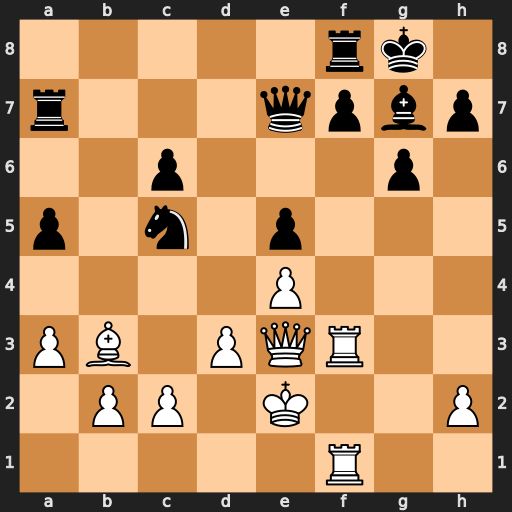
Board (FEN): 5rk1/r3qpbp/2p3p1/p1n1p3/4P3/PB1PQR2/1PP1K2P/5R2
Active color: w
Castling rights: -
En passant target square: -
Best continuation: Rxf7 Rxf7 Rxf7